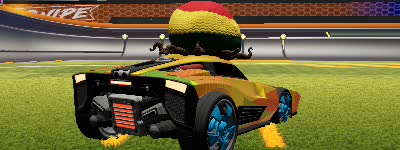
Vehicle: breakout